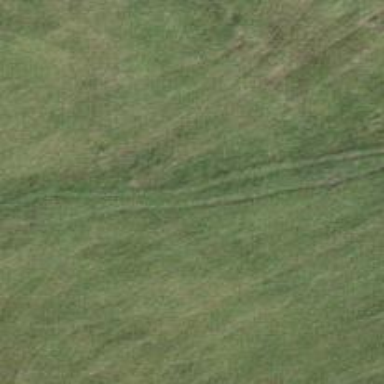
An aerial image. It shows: Path.